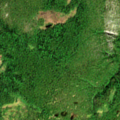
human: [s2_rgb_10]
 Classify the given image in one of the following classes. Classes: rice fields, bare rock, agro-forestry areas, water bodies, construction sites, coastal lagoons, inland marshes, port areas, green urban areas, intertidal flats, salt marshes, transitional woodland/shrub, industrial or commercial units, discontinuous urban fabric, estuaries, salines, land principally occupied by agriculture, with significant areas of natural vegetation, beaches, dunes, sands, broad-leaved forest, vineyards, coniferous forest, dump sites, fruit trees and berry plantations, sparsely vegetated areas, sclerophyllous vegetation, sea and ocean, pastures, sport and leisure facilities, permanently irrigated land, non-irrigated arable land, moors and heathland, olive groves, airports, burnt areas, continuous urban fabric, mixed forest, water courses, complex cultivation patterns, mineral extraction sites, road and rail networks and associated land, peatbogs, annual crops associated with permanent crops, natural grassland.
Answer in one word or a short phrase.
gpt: broad-leaved forest, coniferous forest